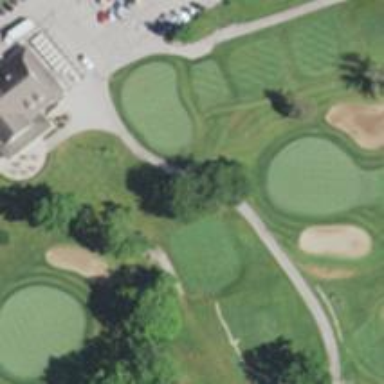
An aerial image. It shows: Service road designated as golf cart path.